Question: I'm currently developing a native app for both Android and iOS. One of the requirements is that the app icon has a red badge with number that is common on iOS devices. On iOS I will update the app badge via a push notification. For Android I plan to create a widget to accomplish this. I'm thinking the widget will be similar to facebook's.
My question is...Can an Android widget be updated with a GCM notification? If not, is there an alternative solution to my problem? I know that Samsung devices can have badges by using BadgeProvider, but I need this to work on all Android devices.

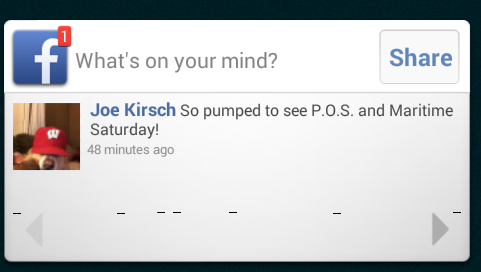
Answer: Yes, you can update your Widgets in reaction to a push notification.
Assuming that your push notification kicks off a service or something, you might have a method like so:
'''
private void updateWidgets() {
AppWidgetManager appWidgetManager = AppWidgetManager.getInstance(this);
// Get a list of the widgets that need updating
int[] widgetIds = appWidgetManager.getAppWidgetIds(
new ComponentName(this, MyWidgetProvider.class)
);
RemoteViews updatedViews = new RemoteViews(); // Actually get the updated views
appWidgetManager.updateAppWidget(widgetIds, updatedViews);
}
'''